Question: How do I enable the button if one or more checkbox is checked and if the select option of the checked checkbox is not equal to "no action"? Treating it as a row of table with checkbox being first element and select as last element?
This is how I am checking checkbox values.
'''
<script>
var checkboxes = $("input[type='checkbox']"),
submitButt = $("input[type='submit']");
submitButt.attr("disabled", "disabled");
checkboxes.click(function() {
submitButt.attr("disabled", !checkboxes.is(":checked"));
});
</script>
'''
//dynamically generating rows
'''
for ws in my_zones:
html_output += ''''<tr><td><input type="checkbox" name="checkboxes" value="%s"/></td><td>%s</td><td>%s</td><td>%s</td><td>%s</td><td>
<select name="action">
<option value='no action'>Choose Action</option>
<option value='scan'>Reboot</option>
<option value='swap'>Rebuild</option>
<option value='terminate'>Terminate</option>
</select></td></tr>''' % (.......)
'''

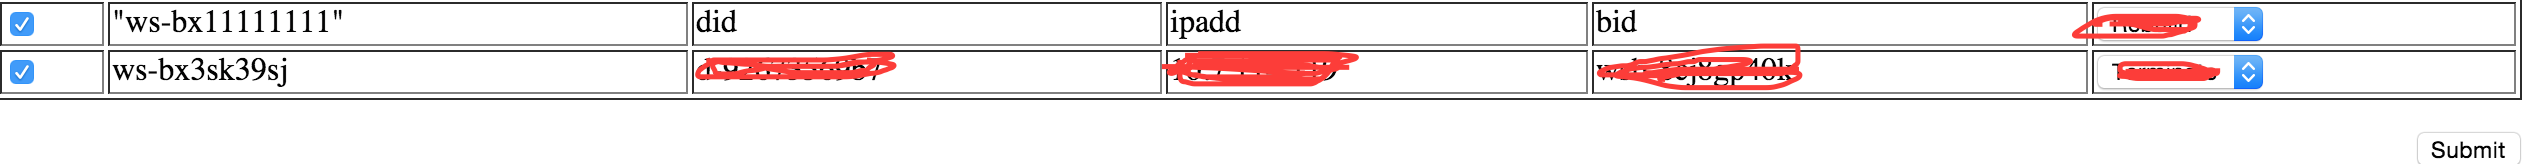
Answer: At each check state change, verify what you want: if there at least one checkbox checked and if the "no action" checkbox is not checked. Then you can enable the submit button, or otherwise disable it.
'''
function updateSubmitButtonState(){
var enableableLineCount= 0;
$("tr").each(function(){
if( isEnableableLine( this ) )
enableableLineCount++;
});
if( enableableLineCount > 0 )
$('[type="submit"]').removeAttr("disabled");
else
$('[type="submit"]').attr("disabled","disabled");
function isEnableableLine( tr ){
if(
$("input[type='checkbox']", tr).is(":checked") &&
$("select option[value='no-action']:selected", tr ).length == 0
)
return true;
else
return false;
}
}
$("input[type='checkbox']").on("click",updateSubmitButtonState );
$("select").on("change",updateSubmitButtonState );
'''
'''
<script src="https://ajax.googleapis.com/ajax/libs/jquery/2.1.1/jquery.min.js"></script>
<table>
<tr>
<td>
<input type="checkbox" name="checkbox-group">
</td>
<td>
<select>
<option value="option1">option 1 </option>
<option value="option2">option 2 </option>
<option value="no-action">no-action</option>
</select>
</td>
</tr>
<tr>
<td>
<input type="checkbox" name="checkbox-group">
</td>
<td>
<select>
<option value="option1">option 1 </option>
<option value="option2">option 2 </option>
<option value="no-action">no-action</option>
</select>
</td>
</tr>
</table>
<input type="submit" disabled="disabled" value="Submit" id="submit" />
'''
I have adapted the snippet to fit the goals described in coments.
Now, at each change, the whole table is parsed. If there not hundred of line, it could be sufficient. But it is not very optimised.